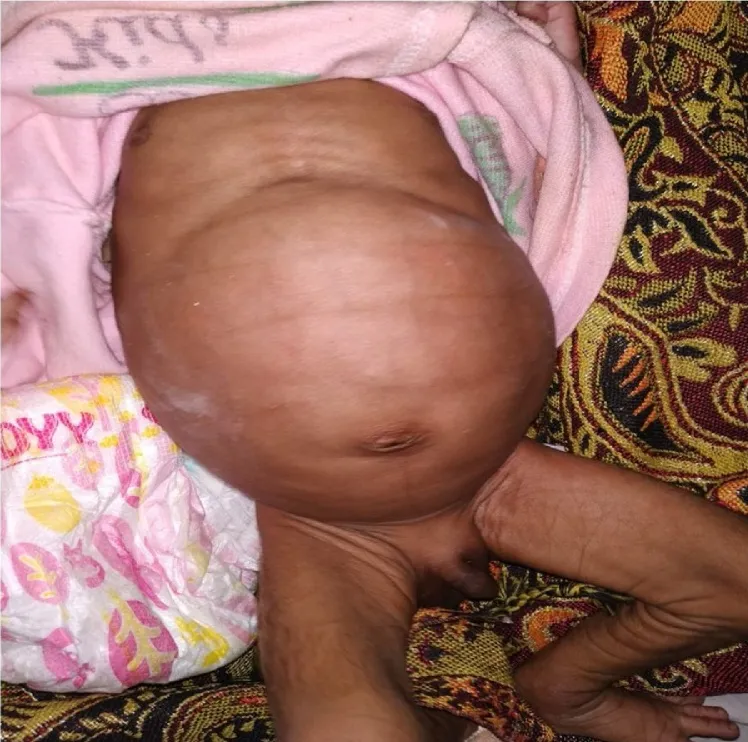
Inspection of abdomen.
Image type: medical_photograph (other_medical_photograph)